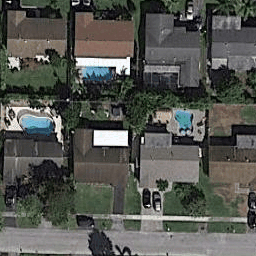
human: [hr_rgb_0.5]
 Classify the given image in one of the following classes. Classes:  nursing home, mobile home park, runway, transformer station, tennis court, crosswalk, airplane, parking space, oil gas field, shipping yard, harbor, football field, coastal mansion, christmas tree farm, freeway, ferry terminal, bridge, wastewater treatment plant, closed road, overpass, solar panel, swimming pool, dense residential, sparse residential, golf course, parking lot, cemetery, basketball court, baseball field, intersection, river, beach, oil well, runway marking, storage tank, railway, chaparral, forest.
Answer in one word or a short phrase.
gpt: dense residential